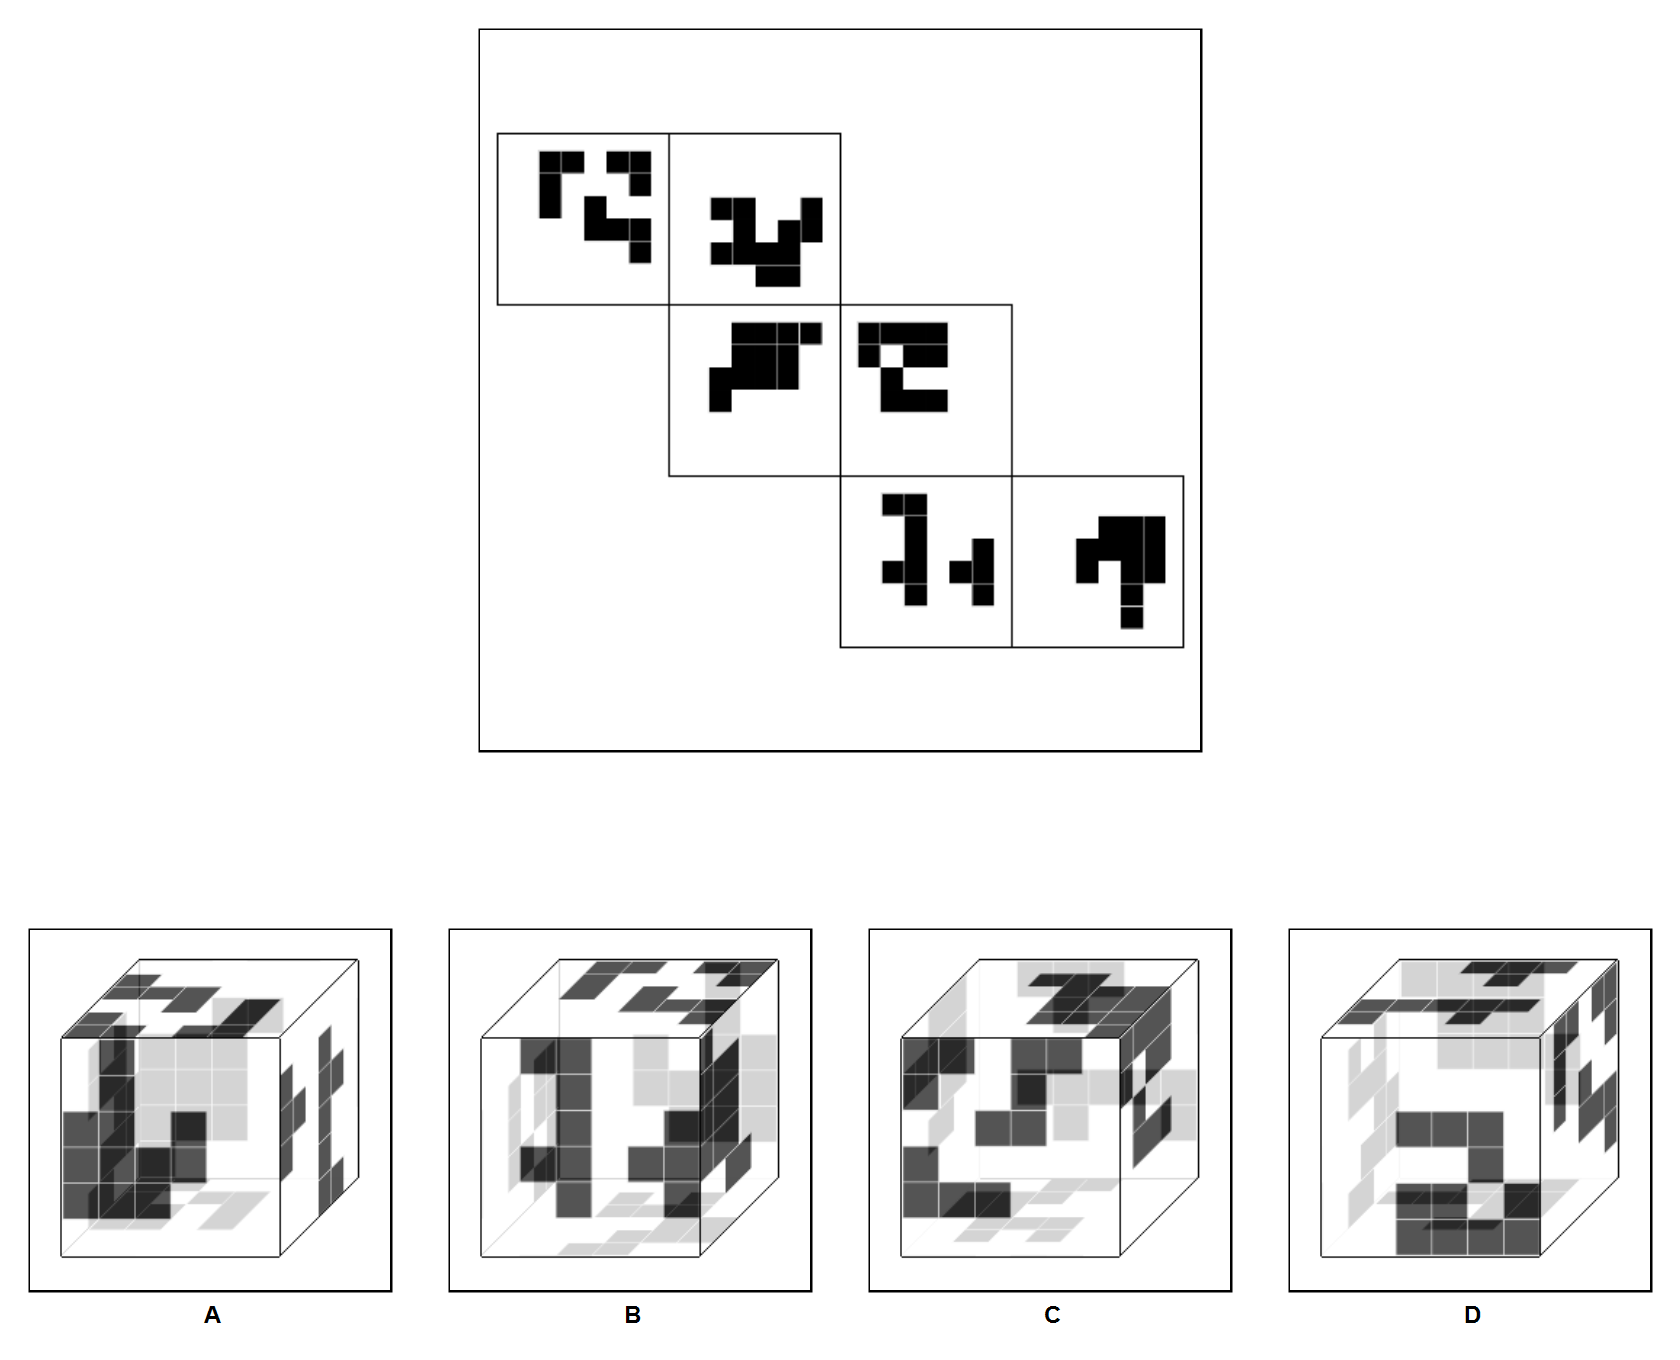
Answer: A